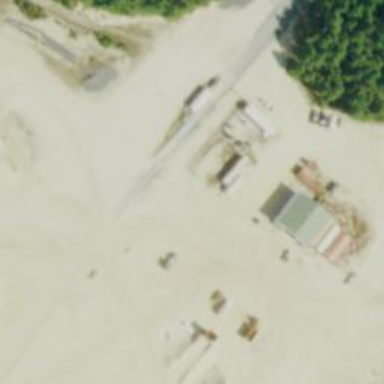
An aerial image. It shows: Weighbridge facility.